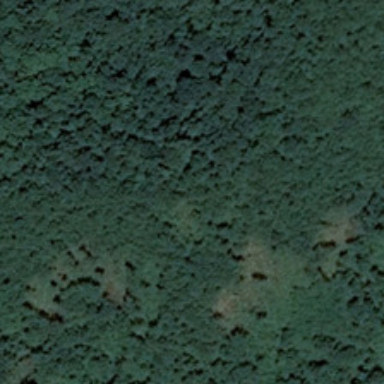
Many green trees are in a forest .